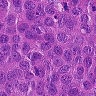
Metastatic tissue present: yes